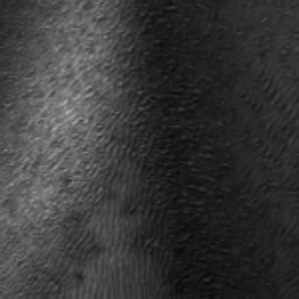
Label: frost